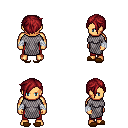
a pixel art fantasy rpg character, male body template, human, tanned skin, chain mail, red pants, brunette pixie cut hairstyle, white cloth bandages, brown slippers, four views (front, back, left, right), 2x2 character sprite sheet, small pixel art, hard edges, no anti-aliasing